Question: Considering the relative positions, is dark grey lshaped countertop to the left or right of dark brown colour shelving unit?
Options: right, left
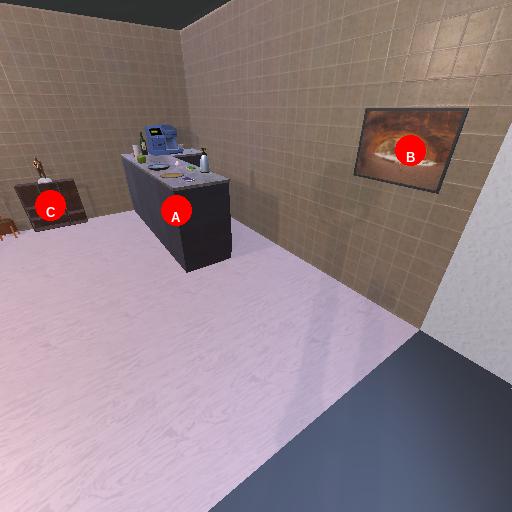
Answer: right